Field crop: maize
Growth stage: 2
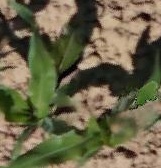
Species: maize